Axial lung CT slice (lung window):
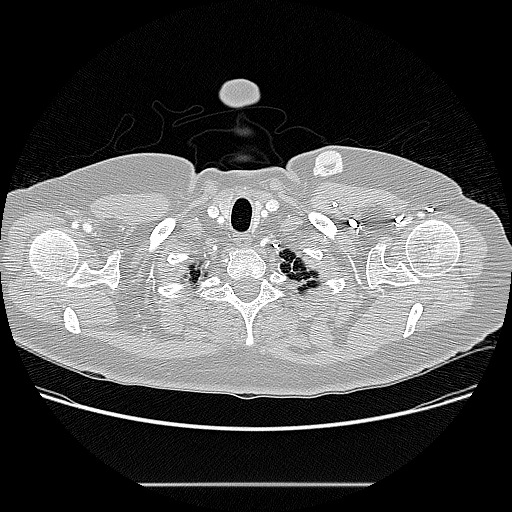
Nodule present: no